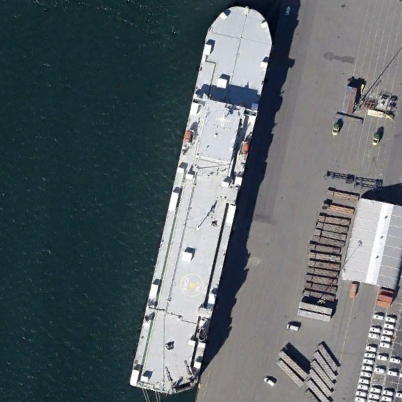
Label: civil